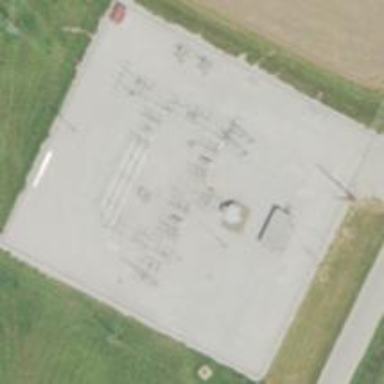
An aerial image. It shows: Distribution level power substation surrounded by fence.